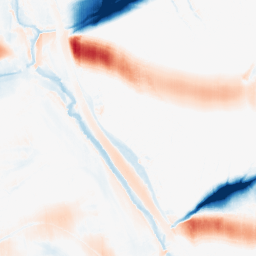
Category: morphological
Decomposition family: morphological_ellipse
Decomposition parameters: operation: average
width: 50
height: 10
Upsampling method: sinc_hamming
Upsampling parameters: scale: 2
kernel_size: 8
Upsampling scale: 2